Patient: sex M, age 23
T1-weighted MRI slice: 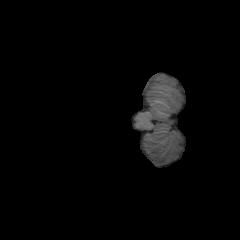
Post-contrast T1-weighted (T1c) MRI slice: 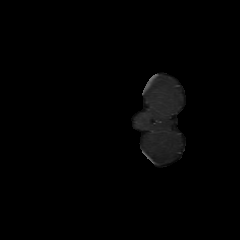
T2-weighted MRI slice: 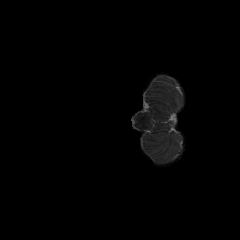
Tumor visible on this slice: no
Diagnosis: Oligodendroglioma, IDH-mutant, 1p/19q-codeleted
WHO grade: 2